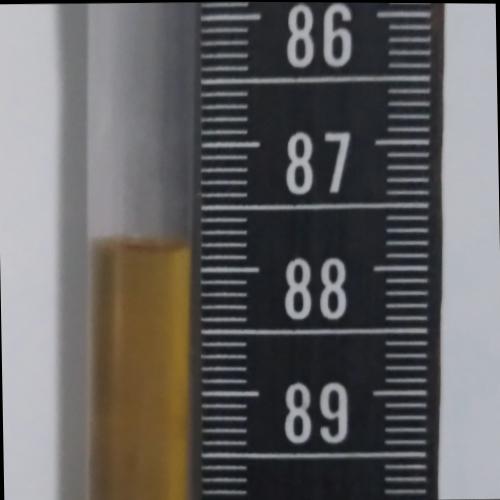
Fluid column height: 87.8 cm